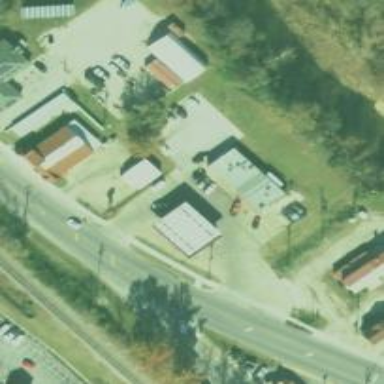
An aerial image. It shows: Convenience shop.